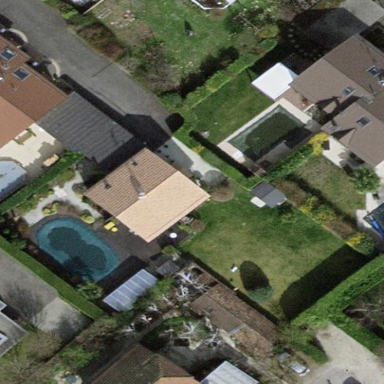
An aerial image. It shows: Garden surrounded by fence.